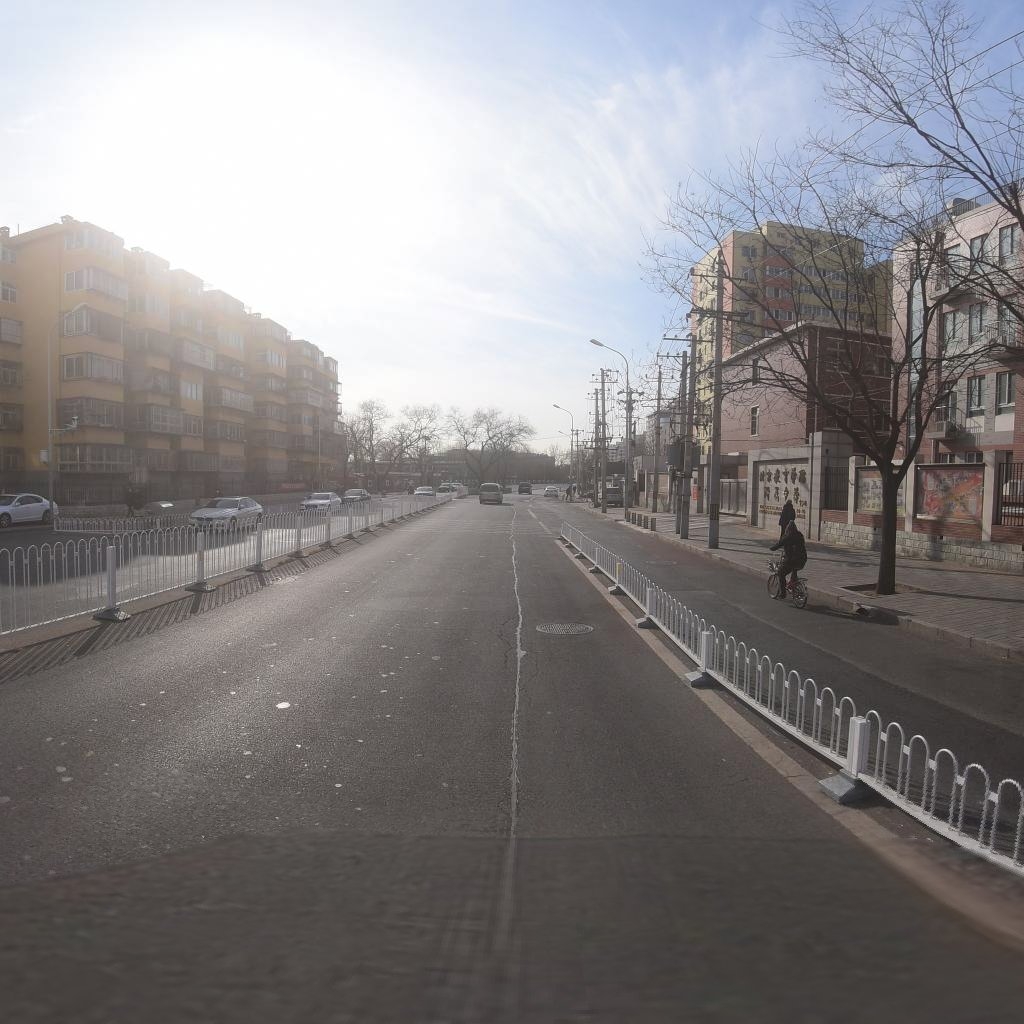
Region: Xicheng
Road damage annotations: manhole cover, manhole cover, longitudinal patch